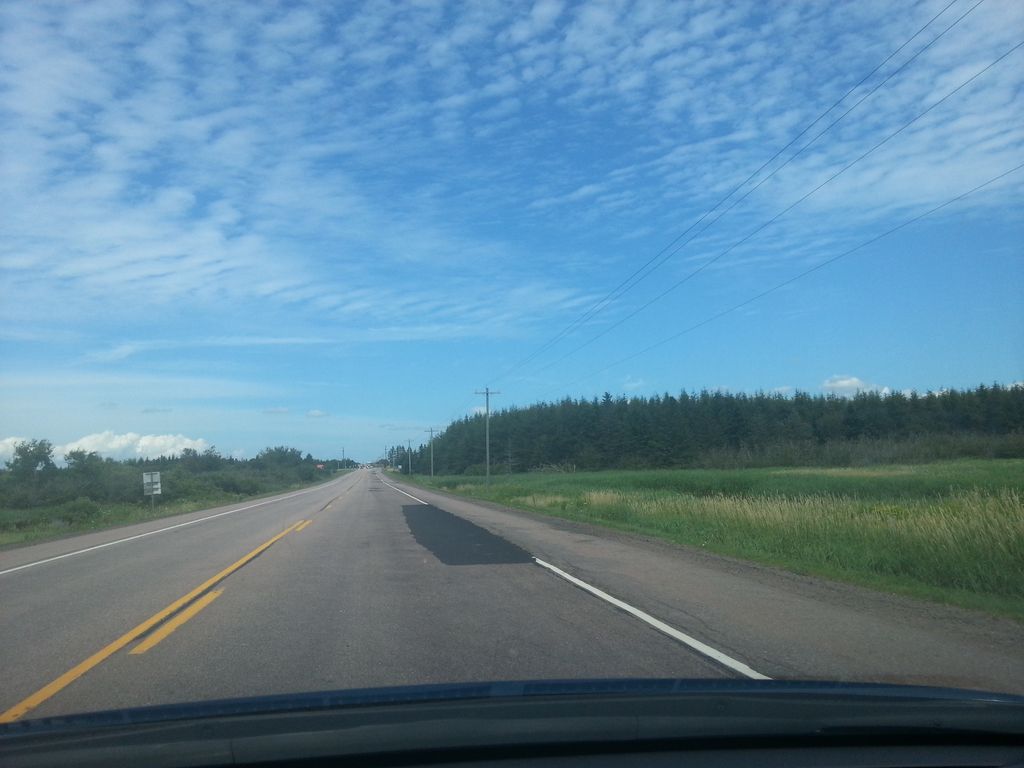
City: charlottetown